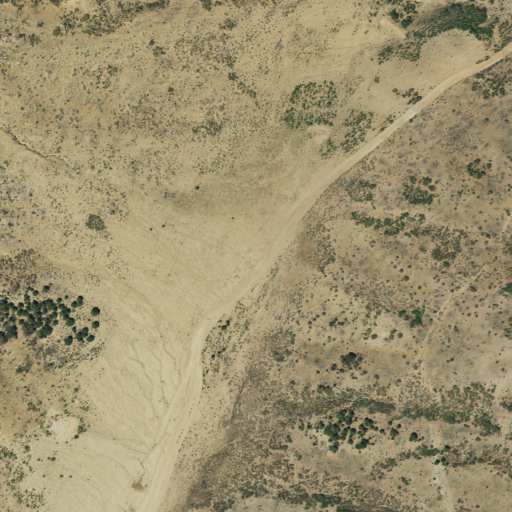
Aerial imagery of gap in Utah named Stanton Pass containing shrub, evergreen forest, and grassland